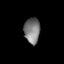
Tissue: lung
Cell type: Epithelial cells
Senescence score: 0.19
Nuclear area (px): 399
Mean DAPI intensity: 122.088